Question: Count the number of objects in the diagram.
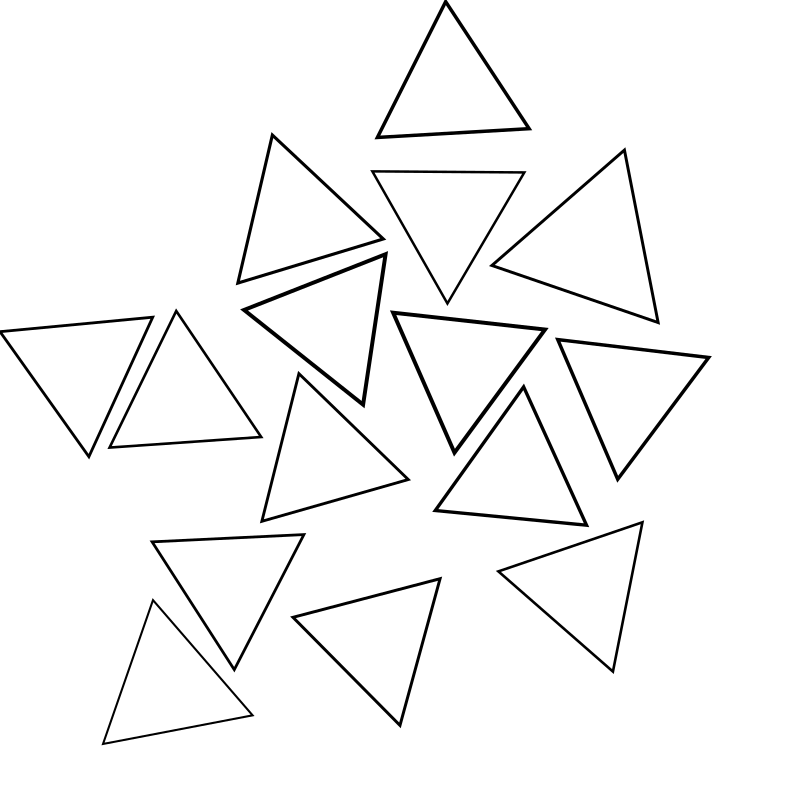
Answer: 15